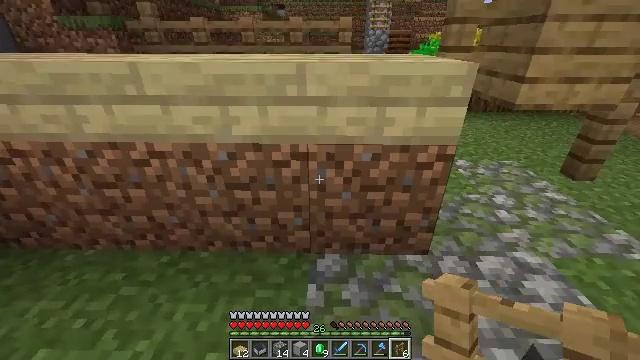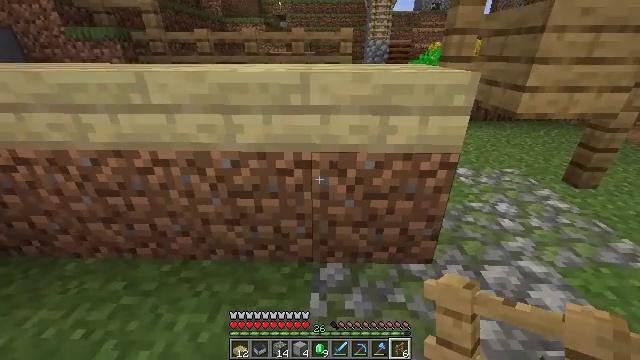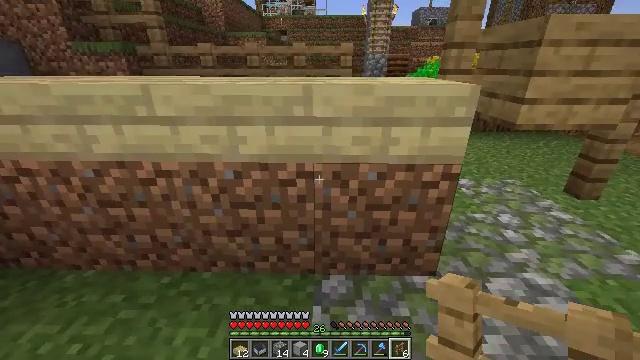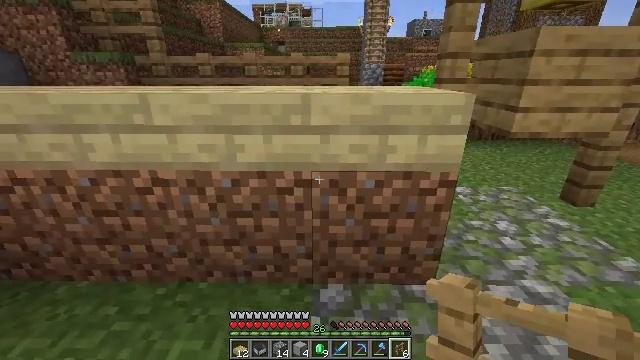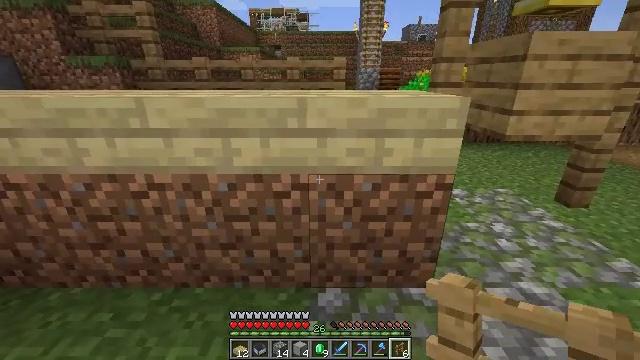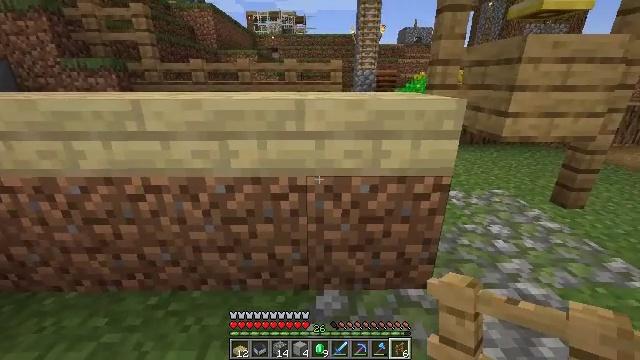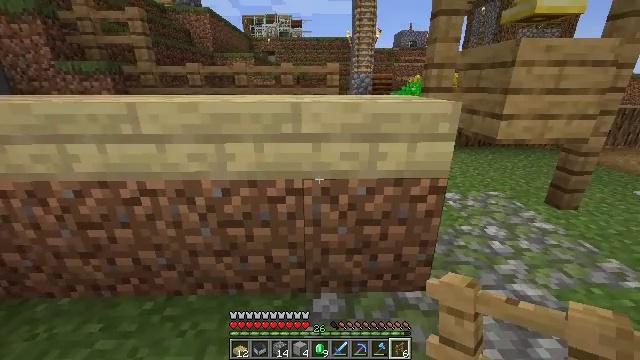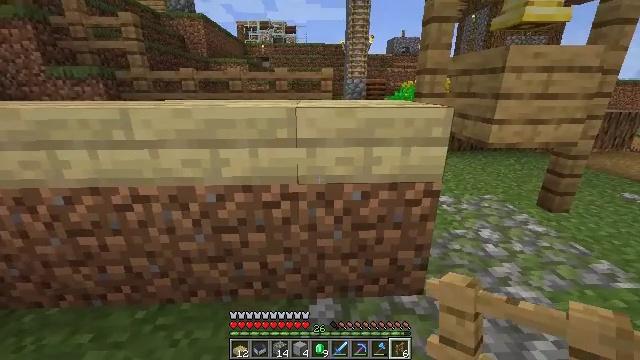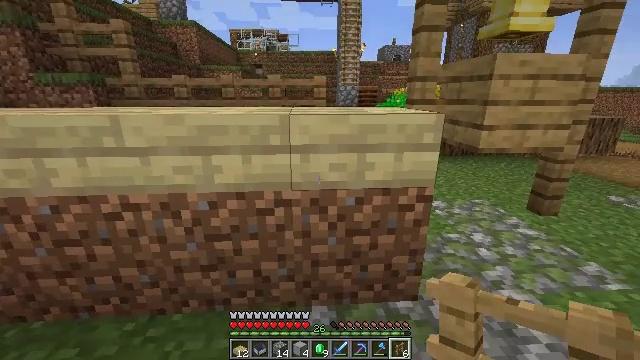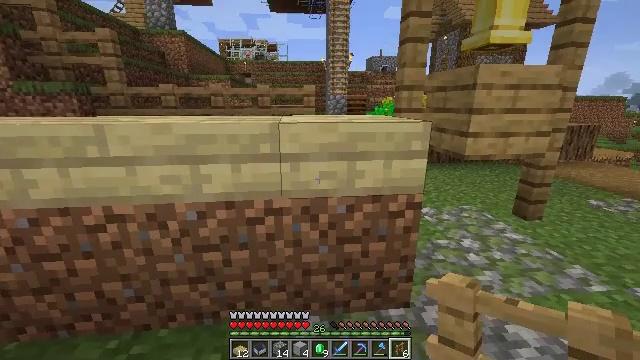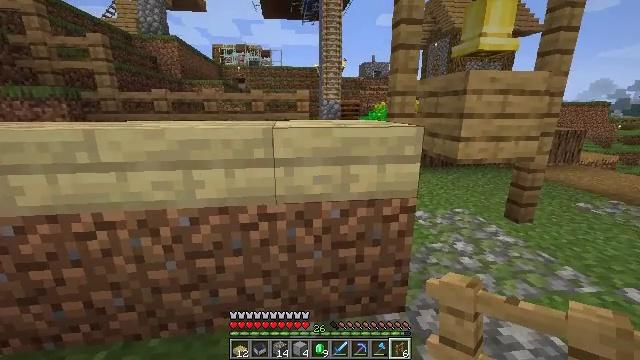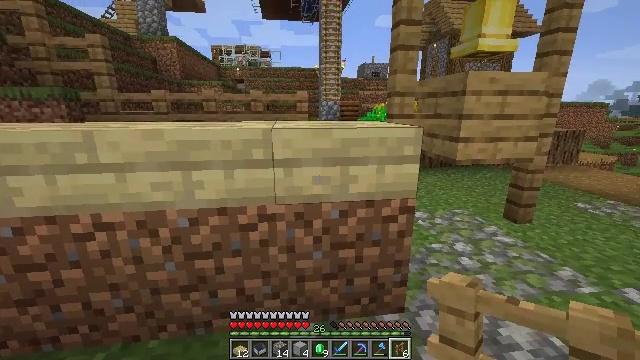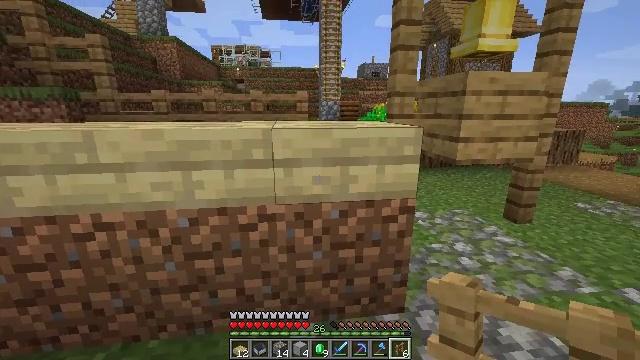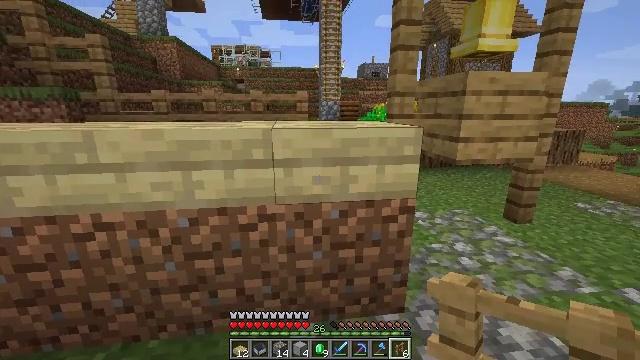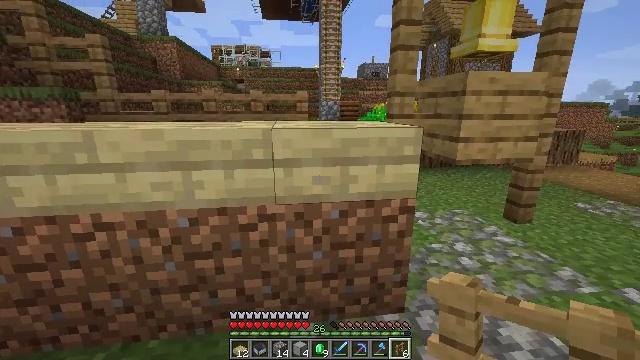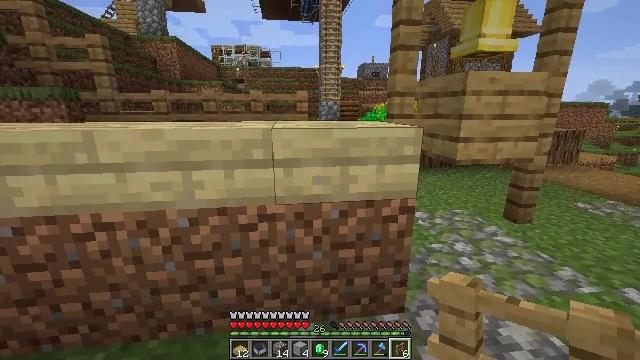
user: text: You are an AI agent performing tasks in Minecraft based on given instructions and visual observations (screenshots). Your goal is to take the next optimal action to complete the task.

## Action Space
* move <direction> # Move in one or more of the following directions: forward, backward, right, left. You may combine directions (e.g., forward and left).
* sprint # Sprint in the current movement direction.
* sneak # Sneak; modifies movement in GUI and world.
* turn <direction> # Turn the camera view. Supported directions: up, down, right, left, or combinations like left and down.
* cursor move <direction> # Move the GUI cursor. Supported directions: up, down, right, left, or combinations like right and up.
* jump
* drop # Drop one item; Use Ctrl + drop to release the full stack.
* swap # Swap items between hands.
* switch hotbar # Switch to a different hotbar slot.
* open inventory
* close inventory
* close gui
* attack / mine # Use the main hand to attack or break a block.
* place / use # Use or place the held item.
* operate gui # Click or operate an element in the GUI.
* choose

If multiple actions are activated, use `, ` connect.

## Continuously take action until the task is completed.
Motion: motion action
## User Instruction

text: Mine birch slab from a built structure.
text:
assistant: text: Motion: turn up
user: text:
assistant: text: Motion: turn up
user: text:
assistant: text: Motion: turn up
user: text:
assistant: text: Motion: no_op
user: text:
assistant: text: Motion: no_op
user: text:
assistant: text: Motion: no_op
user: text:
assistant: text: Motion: turn right and up
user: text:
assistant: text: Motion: turn right and up
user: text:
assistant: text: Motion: turn right and up
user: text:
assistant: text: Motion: turn right and up
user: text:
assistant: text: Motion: no_op
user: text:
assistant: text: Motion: no_op
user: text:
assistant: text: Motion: no_op
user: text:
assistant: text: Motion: no_op
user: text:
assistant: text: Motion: no_op
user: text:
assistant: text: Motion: no_op
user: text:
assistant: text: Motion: no_op
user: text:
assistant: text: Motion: move forward and move left, turn right and up
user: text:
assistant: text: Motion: move forward and move left, turn right
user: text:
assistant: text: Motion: move left
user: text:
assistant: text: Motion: turn right
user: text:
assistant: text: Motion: turn right
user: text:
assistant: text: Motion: turn right
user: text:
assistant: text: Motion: no_op
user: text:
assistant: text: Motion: no_op
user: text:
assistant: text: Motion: no_op
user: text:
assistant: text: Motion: no_op
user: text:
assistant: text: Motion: no_op
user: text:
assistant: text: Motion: no_op
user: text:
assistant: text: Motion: no_op